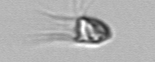
Label: Balanion